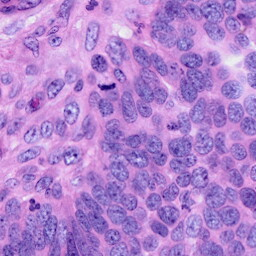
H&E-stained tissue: Ovarian